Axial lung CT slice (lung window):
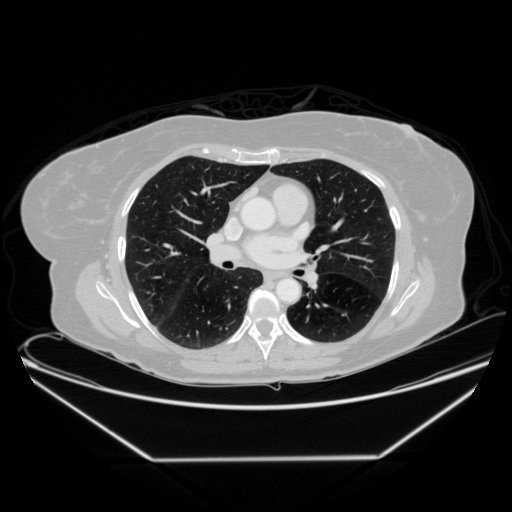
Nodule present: no